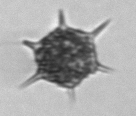
Label: Dictyocha